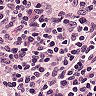
Metastatic tissue present: no